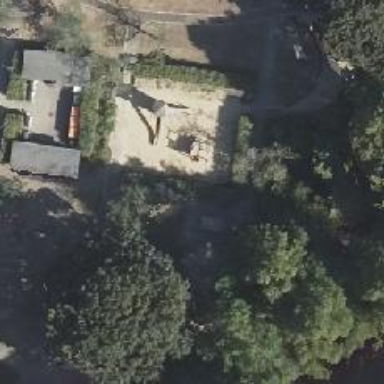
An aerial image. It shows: Playground area for leisure land.